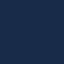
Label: SeaLake